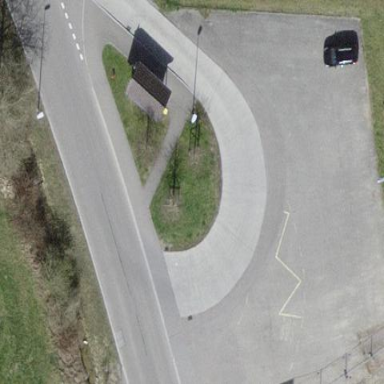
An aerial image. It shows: Parking area with asphalt surface.